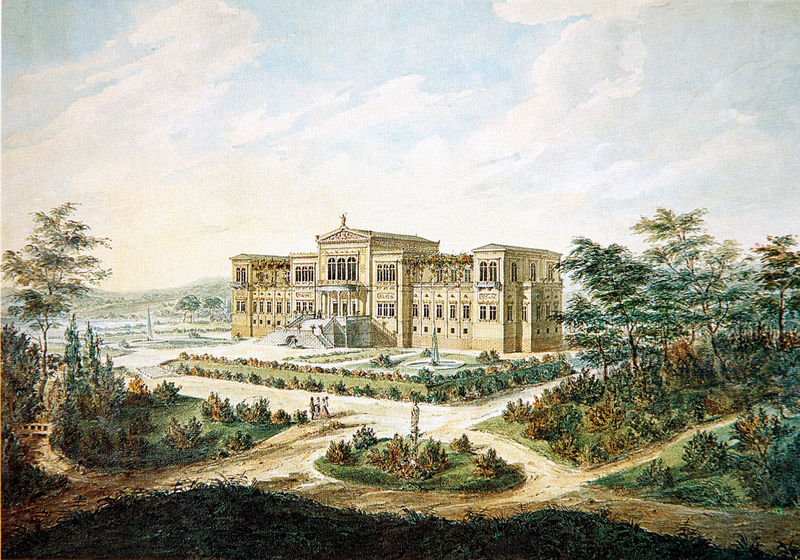
Titel: Entwurf zu Schloß Feldafing
Künstler: Eduard Riedel
Standort: München
Institution: Architekturmuseum der Technischen Universität
Schlagwörter: baum, blau, gemälde, himmel, schatten, weiß, wolken, aquarell, bäume, gelb, grün, landschaft, menschen, ocker, stadt, blumen, braun, fenster, frankreich, frau, grau, hell, hintergrund, licht, straße, säulen, terasse, zeichnung, anlage, dach, gebäude, gras, haus, park, parkanlage, rasen, schloss, weg, wiese, wolke, malerei, architektur, barock, weit, bach, ferne, natur, brücke, büsche, pfad, sonne, sträucher, wege, insel, klassizismus, personen, pflanzen, england, renaissance, wald, brunnen, rund, garten, springbrunnen, statue, farbig, sommer, ruhe, ansicht, fassade, süden, sonnenlicht, giebel, grafik, platz, figuren, staffage, treppe, aufgang, stufen, panorama, eingang, antike, burg, palast, palazzo, himmeö, kreuzung, symmetrisch, druck, stich, koloriert, sonnig, portal, villa, sims, gesims, risalit, anwesen, residenz, giebelfeld, landscahft, beet, beete, freitreppe, herrenhaus, fontäne, baüme, spaziergänger, klassik, englischer garten, laube, landsitz, staffagefiguren, bauwerk, architekturzeichnung, mittelrisalit, profanbau, rondell, treppenaufgang, repräsentativ, vorhalle, obergeschoss, gartenarchitektur, ansitz, englischer, gartenseite, landschaftsgarten, adelsitz, bäumde, frontispiz, himmelr, txmpanon, tympano, architktur, fontänen, bosketten, vialla, nhaus